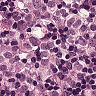
Metastatic tissue present: yes